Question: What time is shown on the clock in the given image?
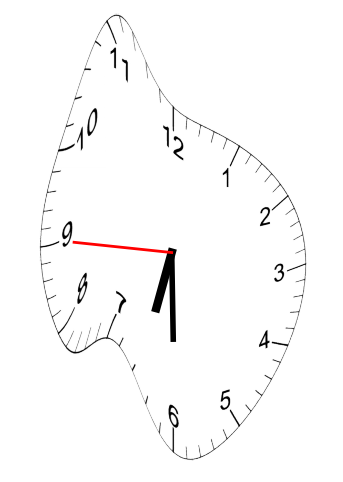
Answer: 06:29:45